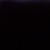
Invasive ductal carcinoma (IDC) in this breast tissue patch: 0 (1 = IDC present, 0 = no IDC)